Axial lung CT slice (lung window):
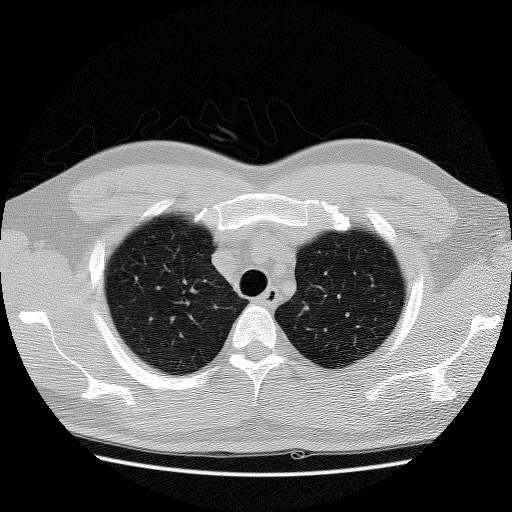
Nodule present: no